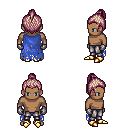
a pixel art fantasy rpg character, male body template, human, dark skin, blue tattered cape, metal pants, white blonde short topknot hairstyle, metal gloves, gold boots, four views (front, back, left, right), 2x2 character sprite sheet, small pixel art, hard edges, no anti-aliasing